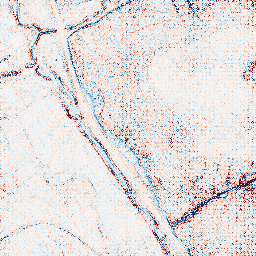
Category: edge_preserving
Decomposition family: anisotropic_diffusion
Decomposition parameters: iterations: 5
kappa: 30
gamma: 0.1
Upsampling method: regularized
Upsampling parameters: scale: 4
lambda_reg: 0.1
Upsampling scale: 4